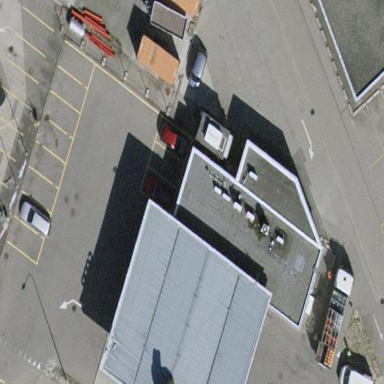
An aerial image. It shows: Commercial building housing supermarket.